Current action and preconditions to check: trajectory_clear

Your task: For each precondition in the list above, predict whether it will hold at this action.

Consider the current scene as observed from the mobile robot's camera, and analyze the predicted future states of all dynamic agents (e.g., people, animals, vehicles, or any moving entities) within the NEXT SECOND.

IMPORTANT: Only answer "very likely" if you are absolutely certain—based on strong, clear evidence—that a dynamic agent will violate the precondition in the predicted future state. Do NOT answer "very likely" for unlikely, ambiguous, or low-probability risks.

Ask yourself for each precondition: Is there a high probability, with clear and convincing evidence, that the predicted future states of any dynamic agent will interfere with the predicted future state of the currently executing action within the NEXT SECOND, causing that precondition to fail?

Assess the risk level based on these predictions. Use "likely" or "very likely" if motions create a clear risk of interference.

Use "neutral" or "improbable" if agents are nearby but their predicted paths are clearly diverging or non-conflicting.

Failure Risk Categories: "very improbable", "improbable", "neutral", "likely", "very likely"

Answer Format: Output ONLY the probability_of_failure value from these categories: "very improbable", "improbable", "neutral", "likely", "very likely"

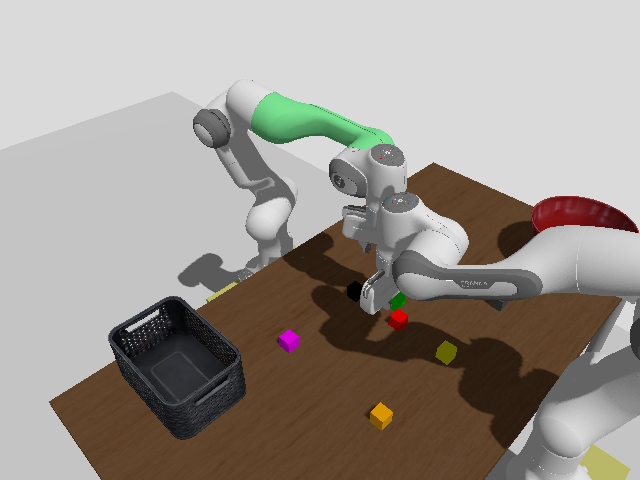

Answer: very likely